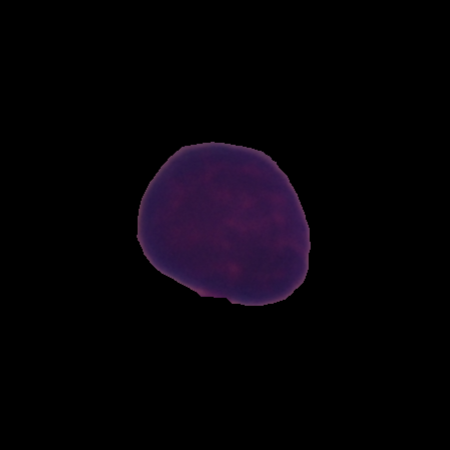
Label: healthy